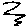
Label: zigzag